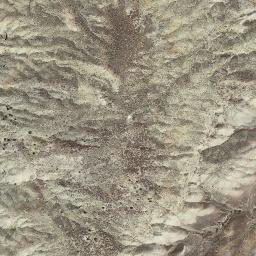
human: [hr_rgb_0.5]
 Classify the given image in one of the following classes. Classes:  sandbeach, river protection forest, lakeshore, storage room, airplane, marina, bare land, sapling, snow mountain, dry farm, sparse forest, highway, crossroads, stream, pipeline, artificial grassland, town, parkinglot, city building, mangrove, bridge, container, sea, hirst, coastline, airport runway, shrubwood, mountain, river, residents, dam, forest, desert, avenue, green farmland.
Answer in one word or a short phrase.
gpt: mountain